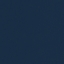
Land use / land cover: SeaLake